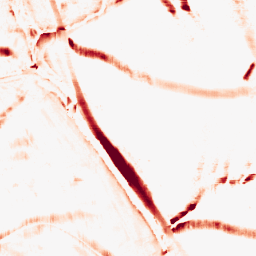
Category: morphological
Decomposition family: morphological_square
Decomposition parameters: operation: opening
size: 15
Upsampling method: linear_exact
Upsampling parameters: scale: 4
Upsampling scale: 4